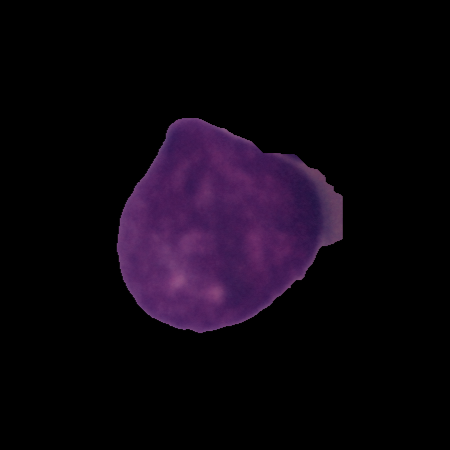
Label: cancer